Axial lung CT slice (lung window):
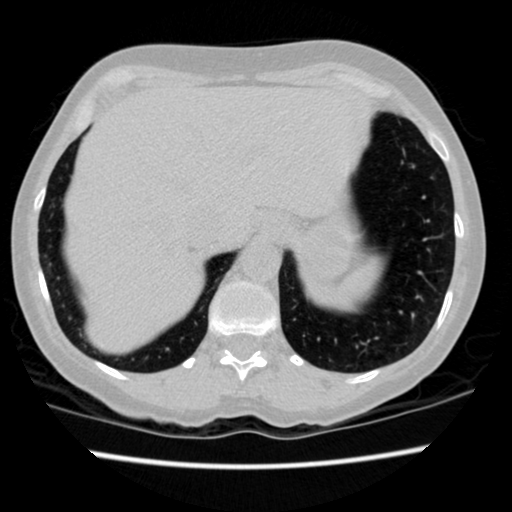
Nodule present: no